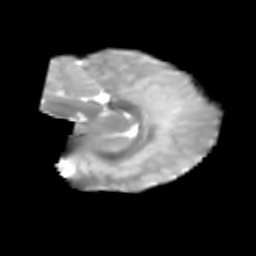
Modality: T2w
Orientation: sagittal
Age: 6
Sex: male
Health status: healthy